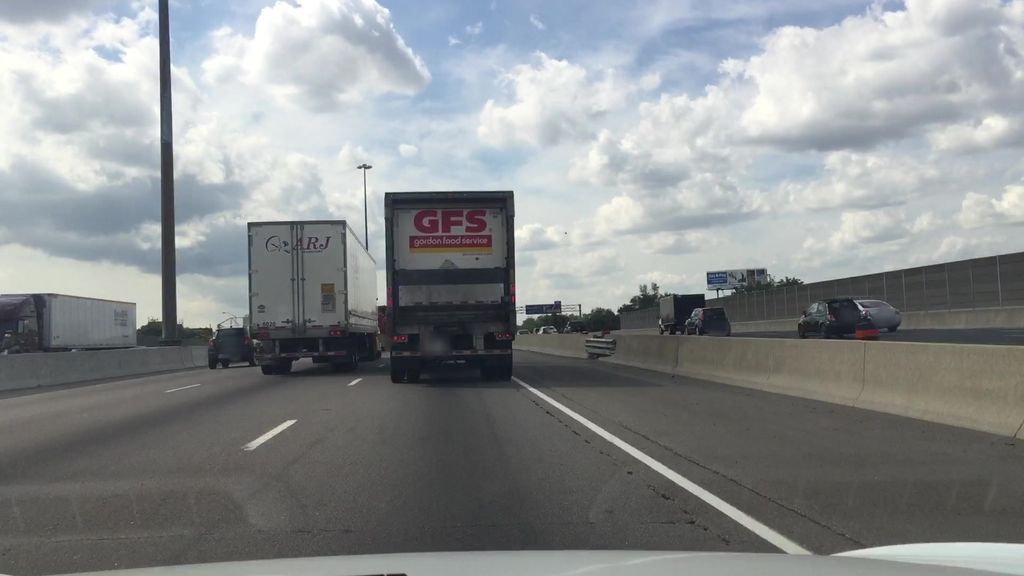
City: toronto